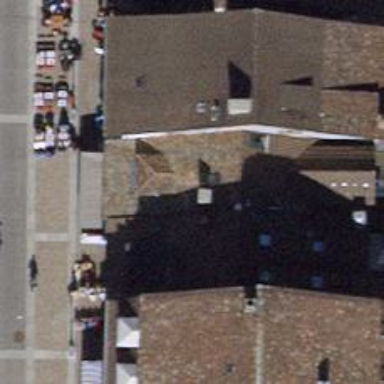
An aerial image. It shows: Clothing store.